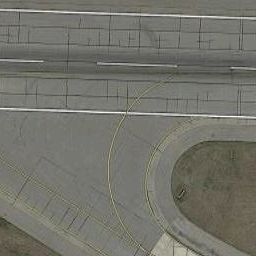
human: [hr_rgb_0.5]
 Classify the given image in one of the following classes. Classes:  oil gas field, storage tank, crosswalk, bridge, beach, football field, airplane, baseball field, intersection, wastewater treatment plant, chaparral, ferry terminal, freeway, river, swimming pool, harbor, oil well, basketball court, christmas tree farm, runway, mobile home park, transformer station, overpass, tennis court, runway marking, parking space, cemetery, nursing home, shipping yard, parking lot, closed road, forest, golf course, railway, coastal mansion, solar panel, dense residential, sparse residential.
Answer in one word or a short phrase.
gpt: runway